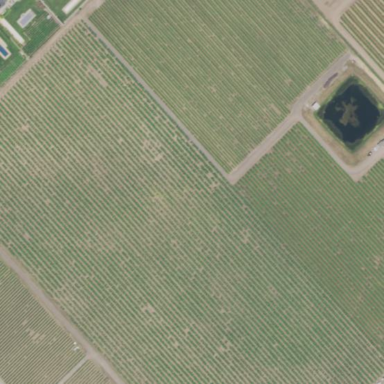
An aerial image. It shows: Vineyard with wine grapes as the crop.